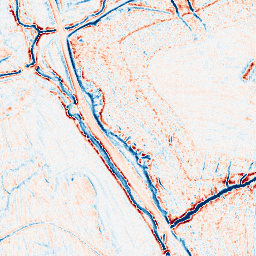
Category: edge_preserving
Decomposition family: bilateral
Decomposition parameters: d: 9
sigma_color: 25
sigma_space: 25
Upsampling method: fft_zeropad
Upsampling parameters: scale: 4
Upsampling scale: 4